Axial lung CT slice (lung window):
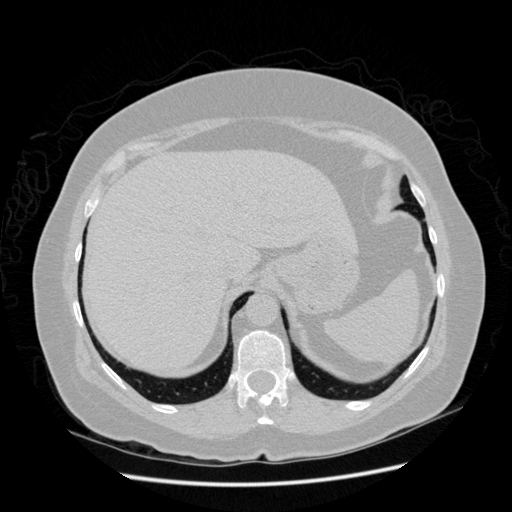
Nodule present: no